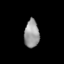
Tissue: lung
Cell type: Fibroblasts
Senescence score: 0.56
Nuclear area (px): 404
Mean DAPI intensity: 153.646